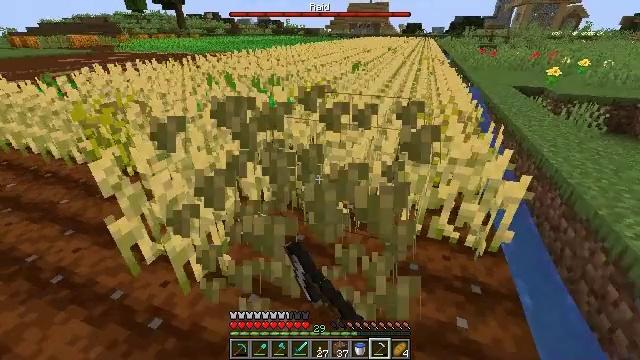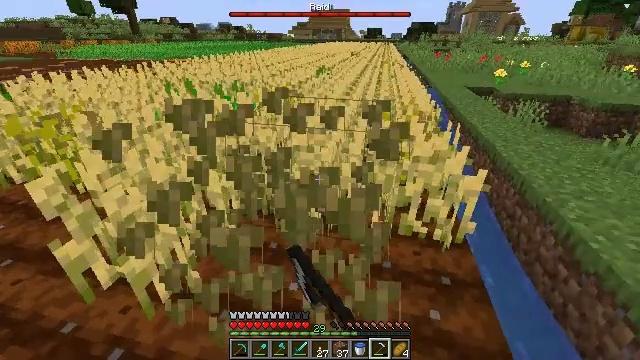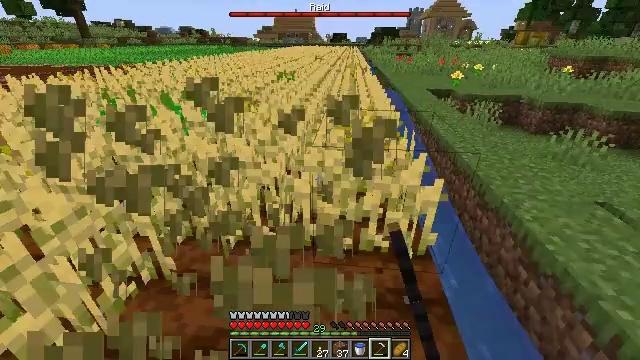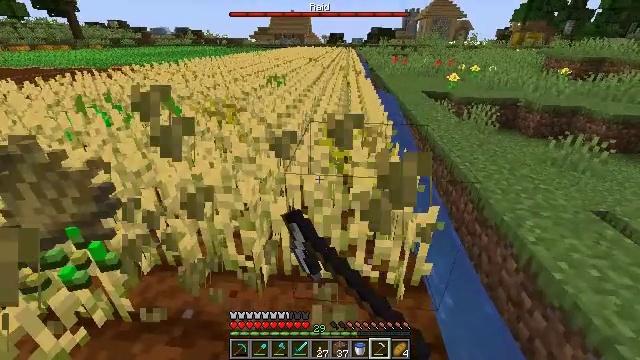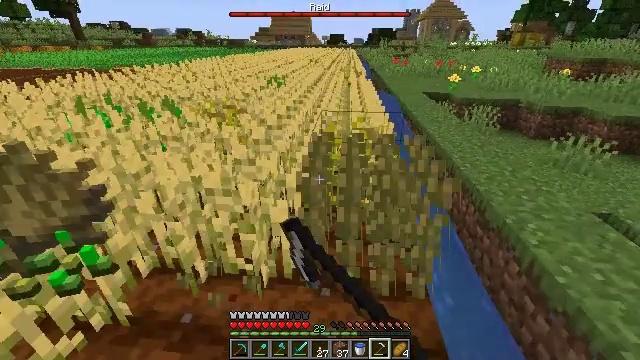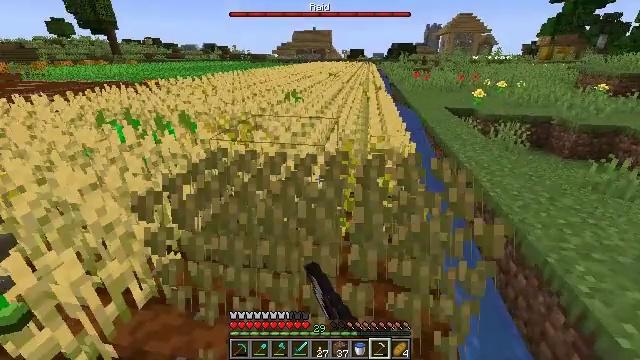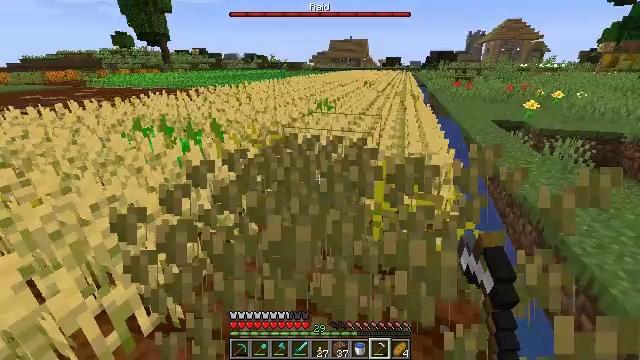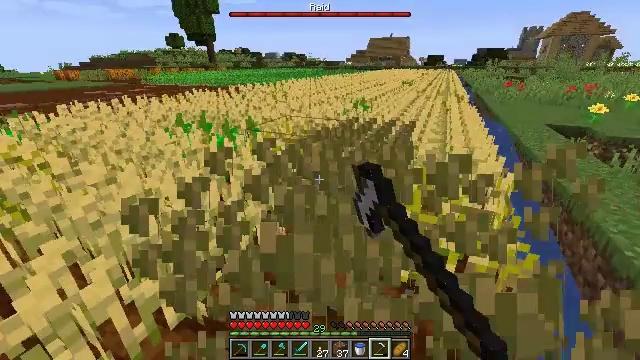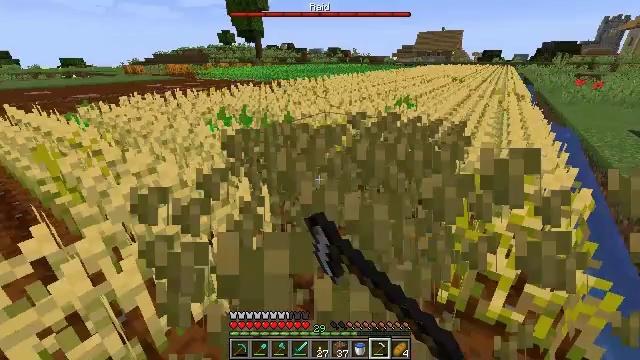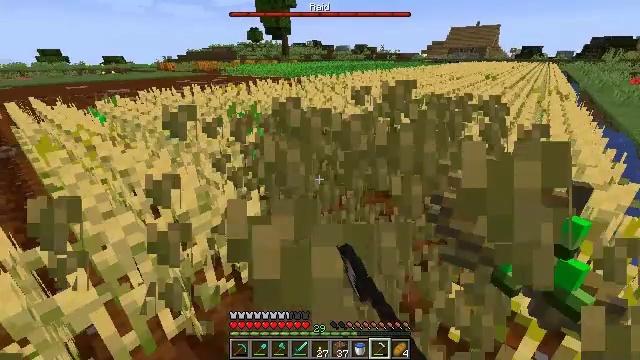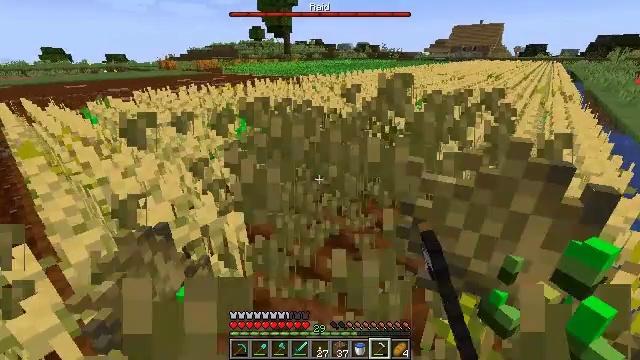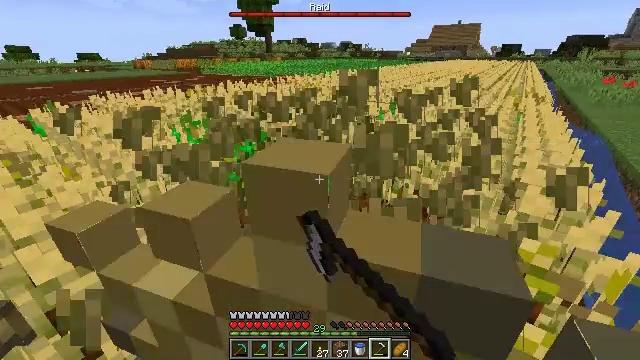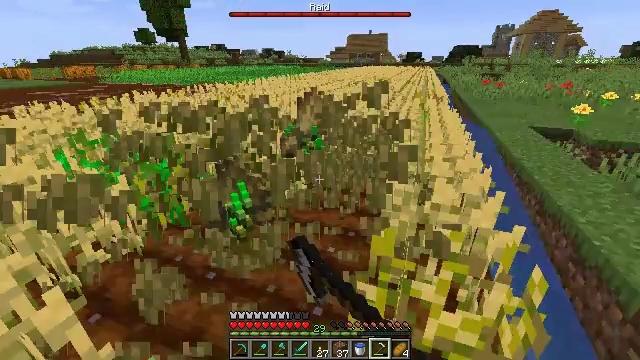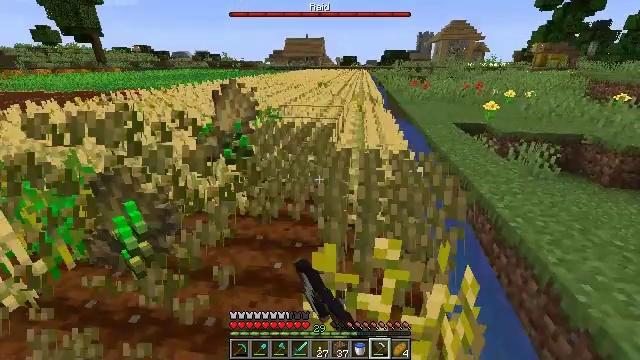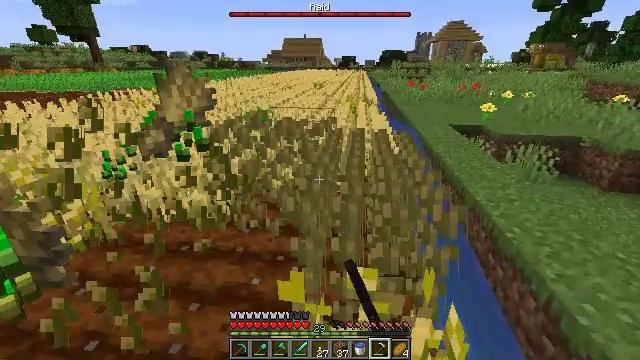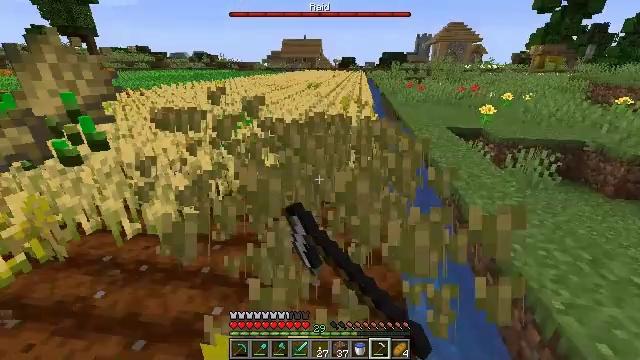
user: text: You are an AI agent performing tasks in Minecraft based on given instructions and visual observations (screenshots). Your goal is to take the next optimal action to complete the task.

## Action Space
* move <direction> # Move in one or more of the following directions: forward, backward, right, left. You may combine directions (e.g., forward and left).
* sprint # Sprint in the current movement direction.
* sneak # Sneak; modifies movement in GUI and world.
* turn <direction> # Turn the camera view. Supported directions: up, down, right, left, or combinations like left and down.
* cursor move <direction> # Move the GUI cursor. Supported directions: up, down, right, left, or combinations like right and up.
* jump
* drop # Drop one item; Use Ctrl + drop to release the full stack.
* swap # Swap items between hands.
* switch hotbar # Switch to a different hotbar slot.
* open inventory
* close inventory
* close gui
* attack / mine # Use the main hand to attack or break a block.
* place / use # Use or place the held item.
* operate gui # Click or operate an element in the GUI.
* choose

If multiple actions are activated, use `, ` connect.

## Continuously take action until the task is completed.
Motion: motion action
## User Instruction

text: Break the mature wheat plants.
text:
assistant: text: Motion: move forward and move right, turn right, attack / mine
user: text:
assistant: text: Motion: move forward and move right, turn right, attack / mine
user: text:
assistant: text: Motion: move forward, attack / mine
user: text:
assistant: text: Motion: move forward, attack / mine
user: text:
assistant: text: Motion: move forward, turn left and up, attack / mine
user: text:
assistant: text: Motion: move forward, turn left and up, attack / mine
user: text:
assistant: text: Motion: move forward, turn left, attack / mine
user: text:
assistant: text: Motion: move forward and move right, turn left, attack / mine
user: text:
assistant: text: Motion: move forward and move right, turn left, attack / mine
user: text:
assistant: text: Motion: move forward and move right, attack / mine
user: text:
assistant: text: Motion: move forward and move right, turn right, attack / mine
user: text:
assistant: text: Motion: move forward and move right, turn right and up, attack / mine
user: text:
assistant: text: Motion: move forward and move right, turn right, attack / mine
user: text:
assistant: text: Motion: move forward and move right, attack / mine
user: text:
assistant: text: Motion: move forward, attack / mine
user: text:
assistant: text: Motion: move forward, attack / mine
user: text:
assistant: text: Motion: move forward, turn left, attack / mine
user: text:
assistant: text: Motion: move forward, turn left, attack / mine
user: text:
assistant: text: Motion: move forward, turn left, attack / mine
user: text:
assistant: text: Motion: move forward, turn left, attack / mine
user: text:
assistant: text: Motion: move forward and move right, turn left, attack / mine
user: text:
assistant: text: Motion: move forward and move right, turn left, attack / mine
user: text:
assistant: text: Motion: move forward and move right, turn right, attack / mine
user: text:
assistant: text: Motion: move forward and move right, turn right, attack / mine
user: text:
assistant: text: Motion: move forward and move right, turn right, attack / mine
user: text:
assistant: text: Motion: move forward and move right, turn right, attack / mine
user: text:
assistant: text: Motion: move forward, attack / mine
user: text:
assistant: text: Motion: move forward, attack / mine
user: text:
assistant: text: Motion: move forward, attack / mine
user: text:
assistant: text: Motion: move forward, attack / mine